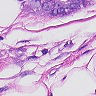
Metastatic tissue present: yes